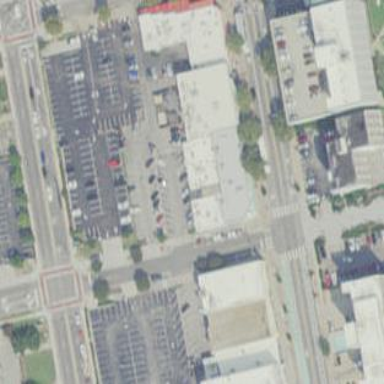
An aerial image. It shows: Commercial building.